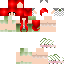
A female human skin with pale skin, wearing red long hair dressed in a red hoodie and red pants, featuring a closed mouth.